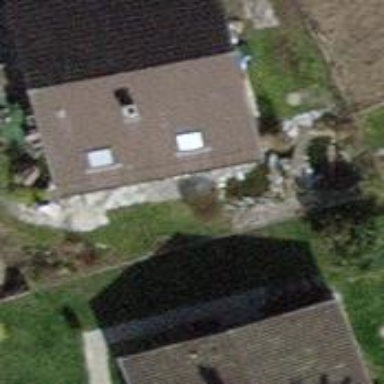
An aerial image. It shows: Detached building.